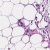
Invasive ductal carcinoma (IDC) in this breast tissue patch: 0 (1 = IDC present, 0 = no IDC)